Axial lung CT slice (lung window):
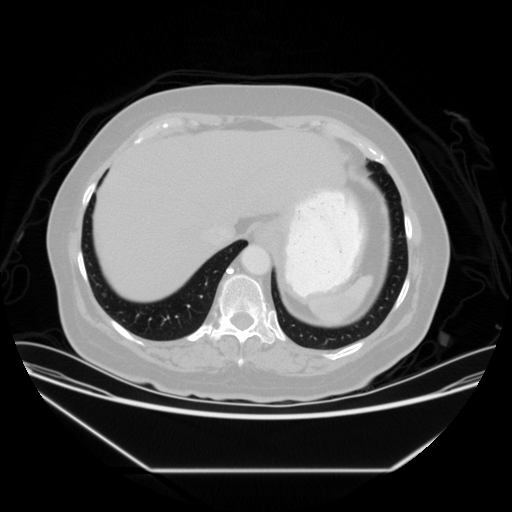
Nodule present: no